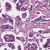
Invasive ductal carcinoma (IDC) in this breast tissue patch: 1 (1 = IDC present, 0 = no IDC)